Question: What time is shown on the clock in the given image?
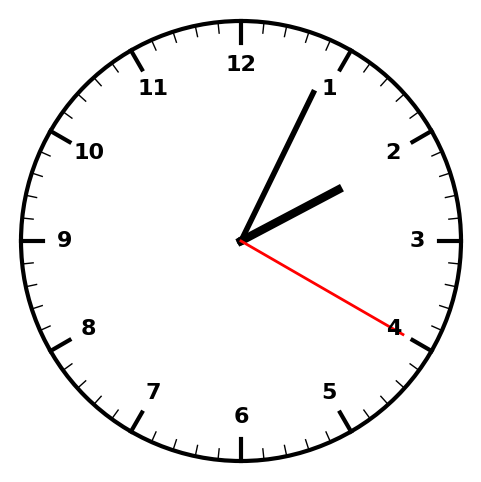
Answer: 02:04:20